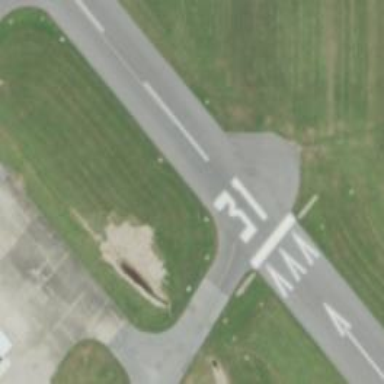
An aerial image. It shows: Asphalt runway at the airport.